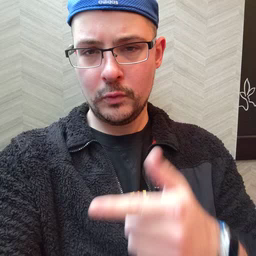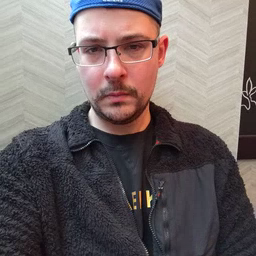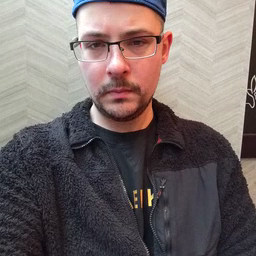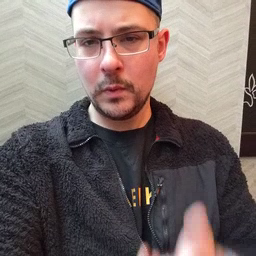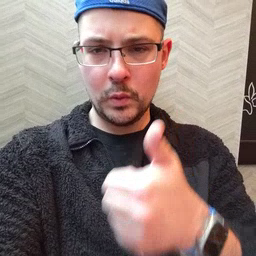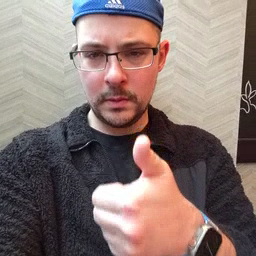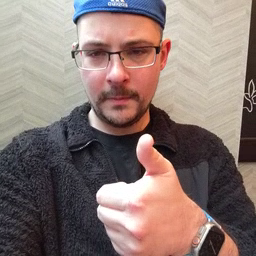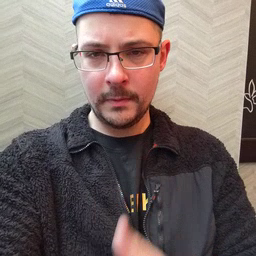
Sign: yourself